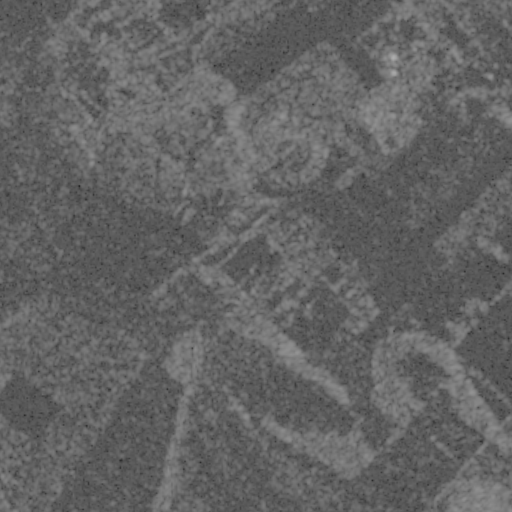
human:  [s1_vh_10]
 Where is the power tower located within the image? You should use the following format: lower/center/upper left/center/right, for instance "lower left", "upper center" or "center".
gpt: The power tower is located in the upper of the image.
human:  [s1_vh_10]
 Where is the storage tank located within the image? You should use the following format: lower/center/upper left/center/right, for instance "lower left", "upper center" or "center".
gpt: The storage tank is located in the upper right of the image.
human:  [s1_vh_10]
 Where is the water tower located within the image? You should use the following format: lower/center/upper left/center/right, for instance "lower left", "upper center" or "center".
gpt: The water tower is located in the upper right of the image.
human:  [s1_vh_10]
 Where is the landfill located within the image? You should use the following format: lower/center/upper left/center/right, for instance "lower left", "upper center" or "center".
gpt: There is no landfill in the image.

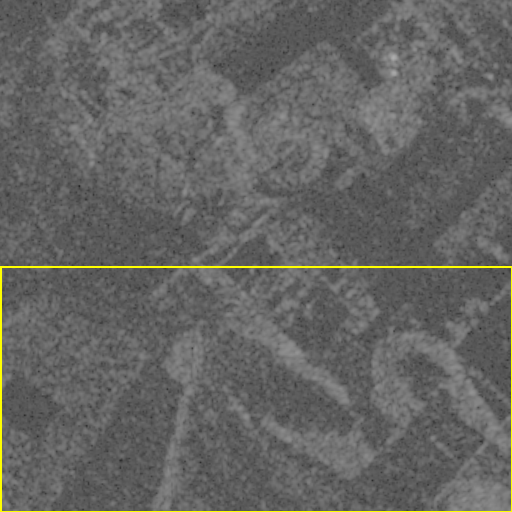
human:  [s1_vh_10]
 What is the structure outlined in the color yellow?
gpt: The structure outlined in yellow is a crop field.
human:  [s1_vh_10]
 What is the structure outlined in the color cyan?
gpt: There is no cyan outline.